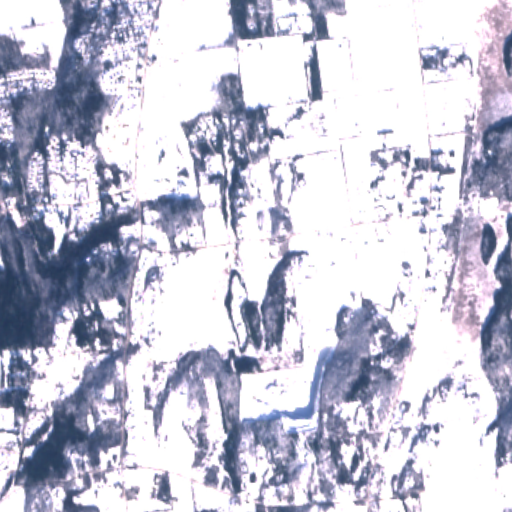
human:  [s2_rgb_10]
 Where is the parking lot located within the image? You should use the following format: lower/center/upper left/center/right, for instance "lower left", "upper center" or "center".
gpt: The parking lot is located in the upper left of the image.
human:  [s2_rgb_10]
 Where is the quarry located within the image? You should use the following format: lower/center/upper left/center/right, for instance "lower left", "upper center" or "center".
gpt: The quarry is located in the lower center of the image.
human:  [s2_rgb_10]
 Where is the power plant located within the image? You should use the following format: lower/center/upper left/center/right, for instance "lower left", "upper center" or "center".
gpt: There is no power plant in the image.